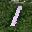
Label: 1